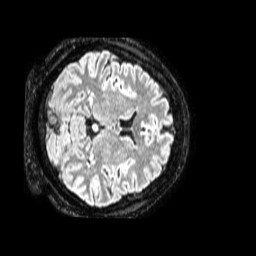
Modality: FLAIR
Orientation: axial
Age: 47
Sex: female
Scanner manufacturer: philips
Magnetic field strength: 1.5 T
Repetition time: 4.8 s
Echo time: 0.3363 s